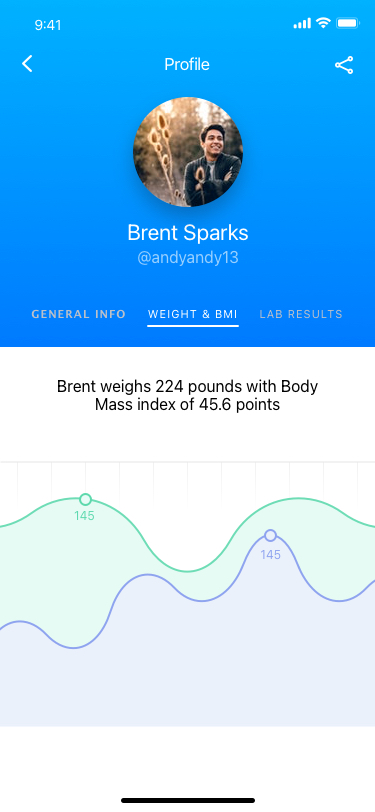
Text in this UI design:
@andyandy13
Brent Sparks
general info
weight & bmi
lab results
Brent weighs 224 pounds with Body Mass index of 45.6 points
145
145
Profile